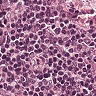
Metastatic tissue present: no